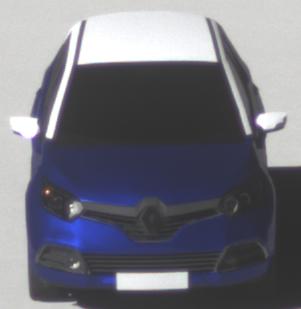
Make: Renault
Model: Captur ENERGY TCe 90
Detailed model: Captur (I)
Model produced from: 2013/06
Model produced until: 2015/05
Doors: 5
Color: blue
Road condition: dry road
Daytime: midday
Contrast: high contrast